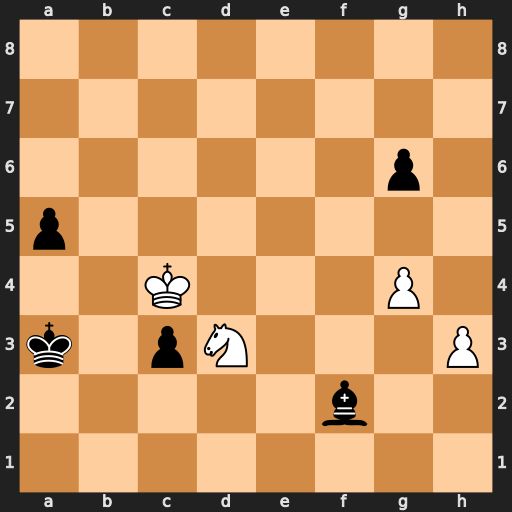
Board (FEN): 8/8/6p1/p7/2K3P1/k1pN3P/5b2/8
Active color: w
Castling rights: -
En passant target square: -
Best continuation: Nxf2 c2 Nd3